Question: I have Xcode 6.1.1 and I want to run my app in deployment target : iOS 7.0 , so I tried to download the iOS 7.1 Simulator, but
When I put deployment target : ios 7.0 the default simulator doesn't run , it is run only in deployment target : ios 8.0. : I am using Swift if it has any affect and my Mac OS version is :
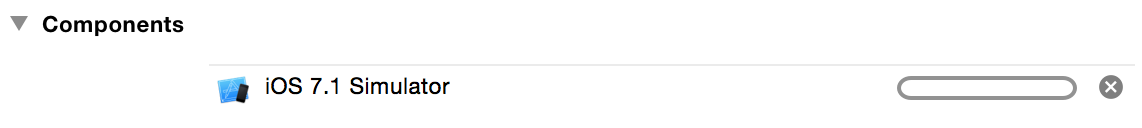
Answer: Are you using a laptop? I was having this issue while trying to download anything from Xcode. The actual culprit turned out to be . Apple products seem to halt all downloads on battery power. For some reason Xcode doesn't show any message whereas the App Store immediately complains. I plugged in my laptop and it immediately started downloading.